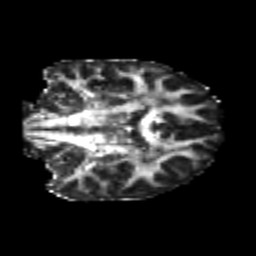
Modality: FA
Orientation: coronal
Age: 20
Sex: female
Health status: healthy
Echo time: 0.074 s